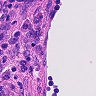
Metastatic tissue present: no